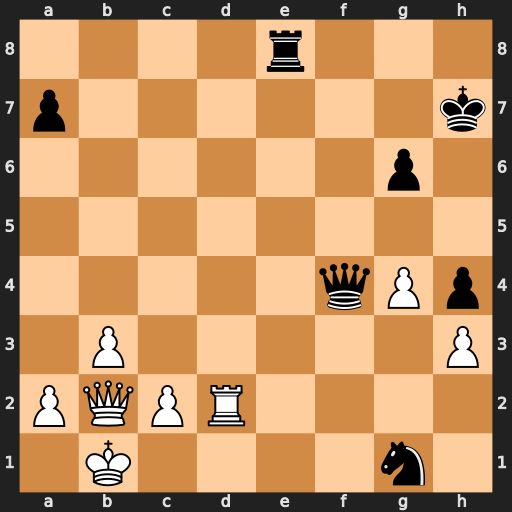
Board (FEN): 4r3/p6k/6p1/8/5qPp/1P5P/PQPR4/1K4n1
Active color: w
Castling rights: -
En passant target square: -
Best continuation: Rd7+ Kh6 Qg7+ Kg5 Rd5+